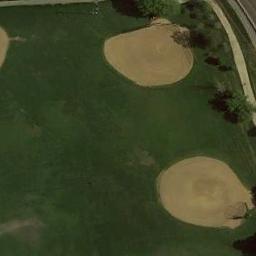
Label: baseball_diamond